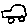
Label: car